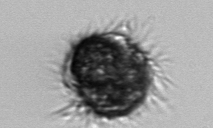
Label: Mesodinium